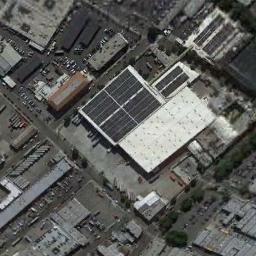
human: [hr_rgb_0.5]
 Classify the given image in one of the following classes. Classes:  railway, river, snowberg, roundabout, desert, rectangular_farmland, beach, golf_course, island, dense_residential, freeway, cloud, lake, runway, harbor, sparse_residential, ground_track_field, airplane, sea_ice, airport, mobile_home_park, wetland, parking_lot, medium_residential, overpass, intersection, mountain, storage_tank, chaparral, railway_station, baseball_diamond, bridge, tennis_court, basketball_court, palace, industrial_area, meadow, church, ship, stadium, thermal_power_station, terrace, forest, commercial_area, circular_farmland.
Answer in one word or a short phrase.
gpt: industrial_area